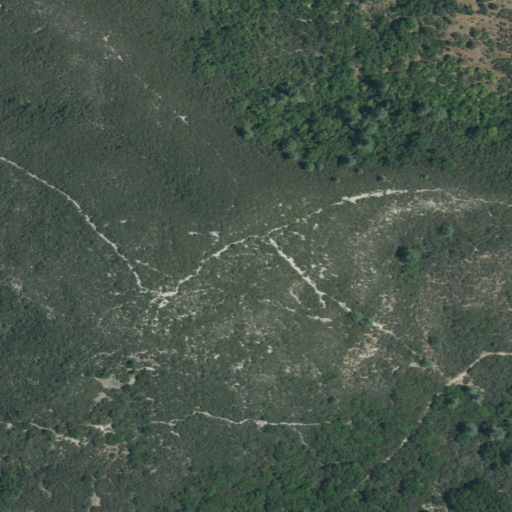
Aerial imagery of mountain in California named Bald Mountain containing shrub, evergreen forest, mixed forest, and deciduous forest